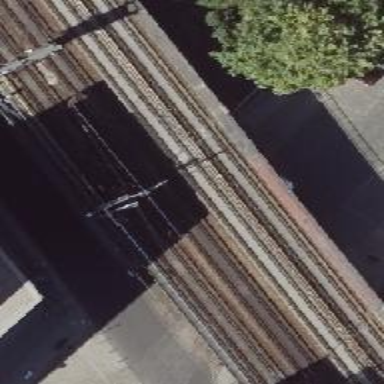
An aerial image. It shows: Bridge over electrified railway tracks with contact lines. The railway tracks are ballast-less.